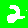
Digit: 2